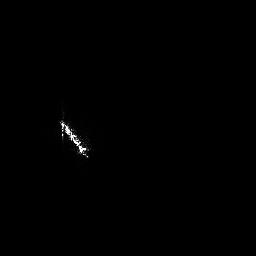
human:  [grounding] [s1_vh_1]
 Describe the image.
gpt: In the satellite image, there is  <ref>1 medium ship </ref> <box>[[22, 42, 34, 62, 0]]</box> located at left.